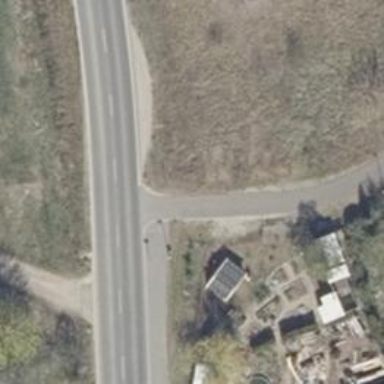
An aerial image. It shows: Road with "give way" sign.